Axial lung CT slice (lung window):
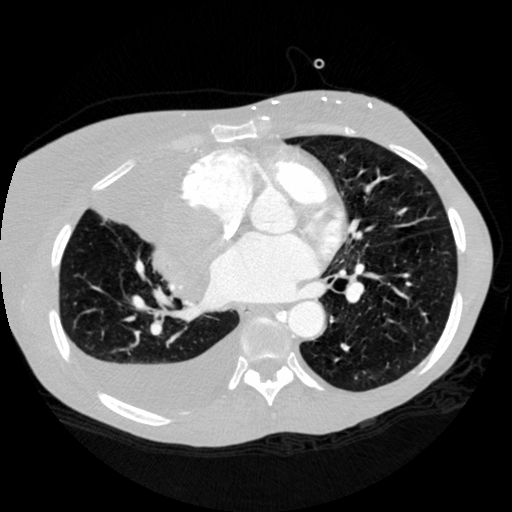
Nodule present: no